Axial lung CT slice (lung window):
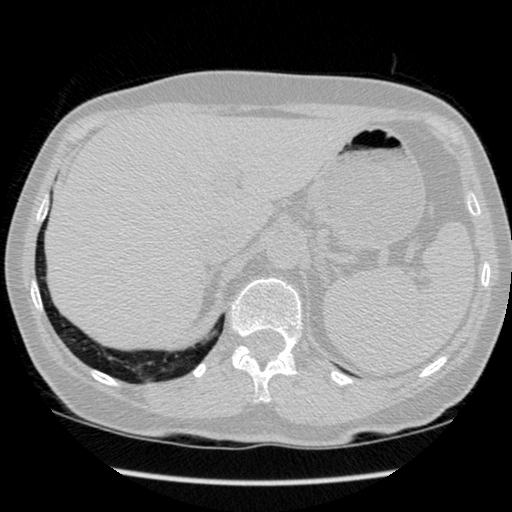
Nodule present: no